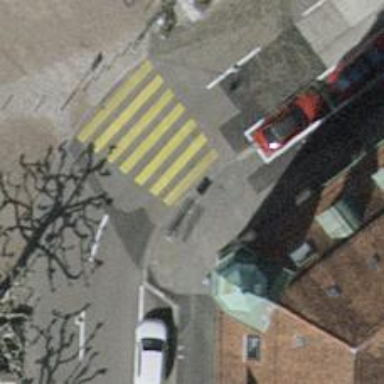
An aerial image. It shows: Kerb serving as barrier.